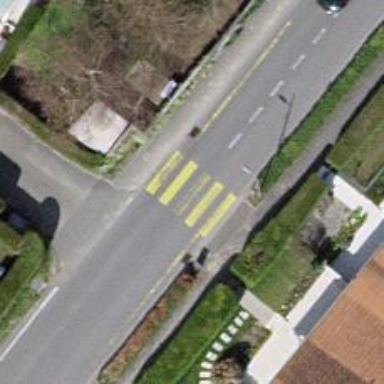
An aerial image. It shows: Zebra crossing on the road.